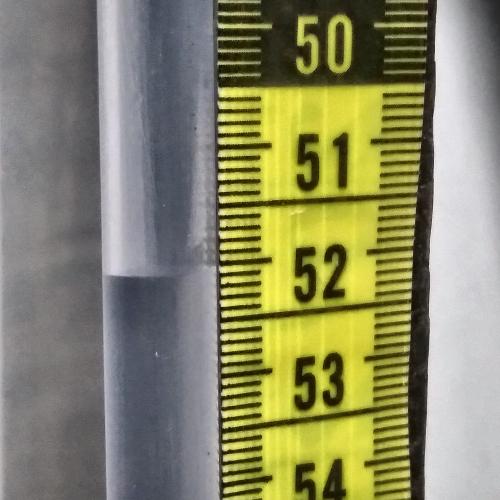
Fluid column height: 52.1 cm